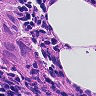
Metastatic tissue present: yes